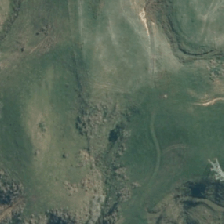
Land cover: manuka_kanuka